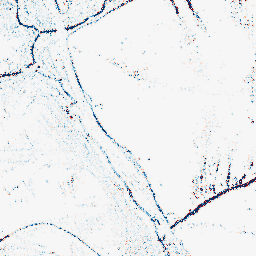
Category: morphological
Decomposition family: morphological_square
Decomposition parameters: operation: closing
size: 3
Upsampling method: regularized
Upsampling parameters: scale: 4
lambda_reg: 0.1
Upsampling scale: 4